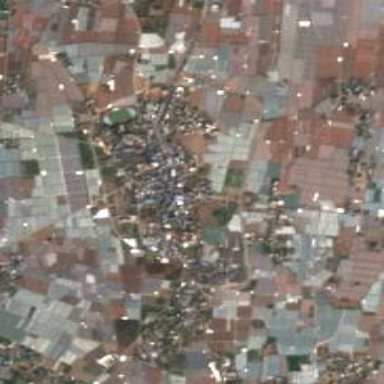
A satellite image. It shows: Ethnic township within town.